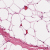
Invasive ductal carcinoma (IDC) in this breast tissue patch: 0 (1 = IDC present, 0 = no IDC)